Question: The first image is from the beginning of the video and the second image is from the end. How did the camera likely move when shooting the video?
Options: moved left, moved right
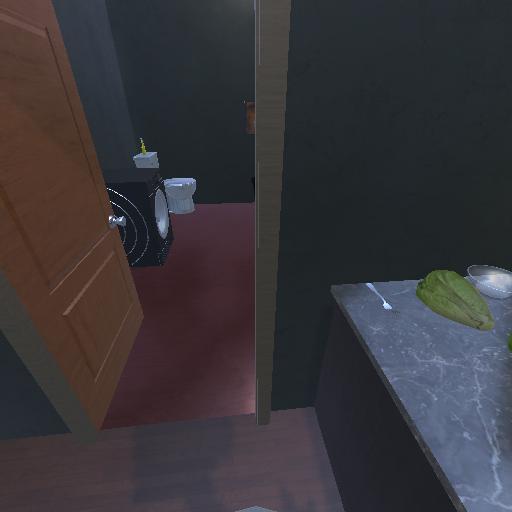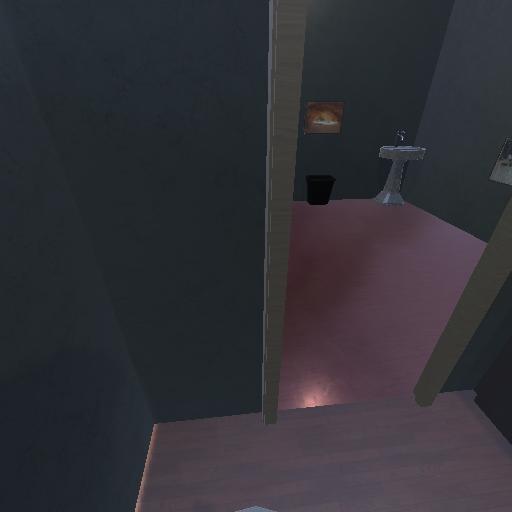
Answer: moved left